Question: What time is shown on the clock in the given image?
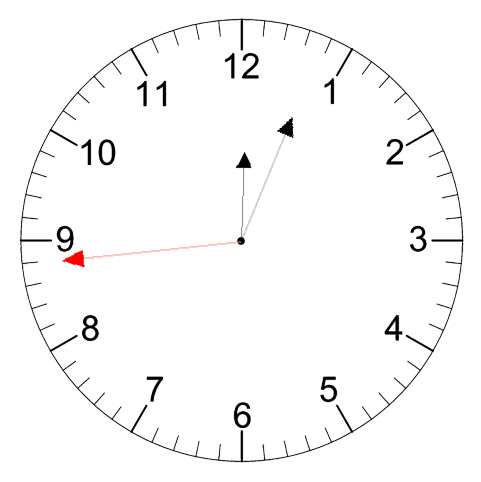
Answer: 12:03:44